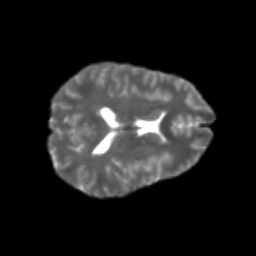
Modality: T2w
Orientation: axial
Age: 20
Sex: female
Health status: healthy
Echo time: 0.074 s